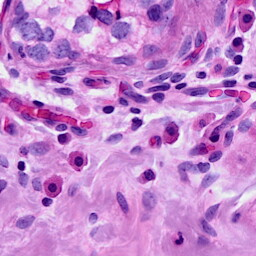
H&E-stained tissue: Breast